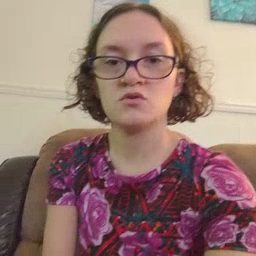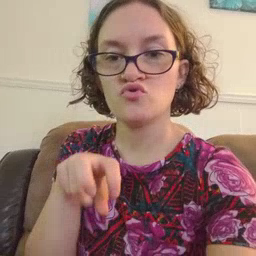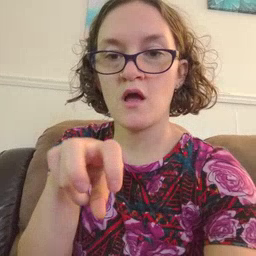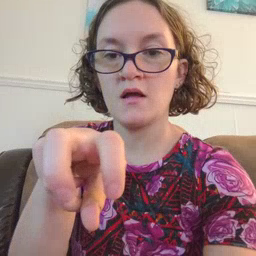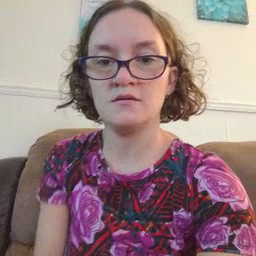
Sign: ride